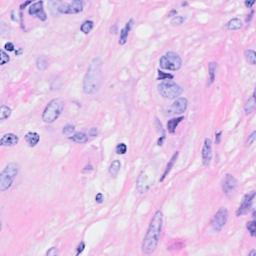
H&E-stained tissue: Breast